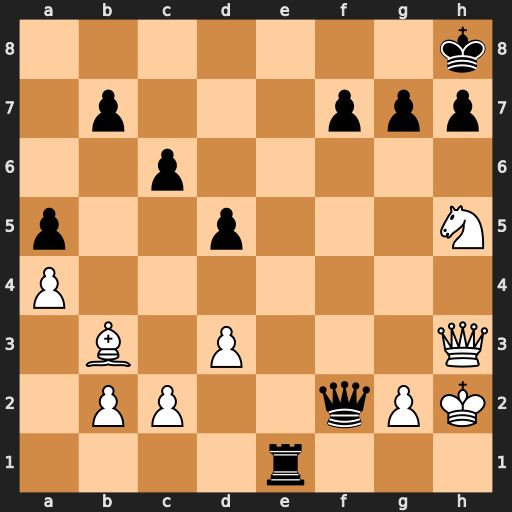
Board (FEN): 7k/1p3ppp/2p5/p2p3N/P7/1B1P3Q/1PP2qPK/4r3
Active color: w
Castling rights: -
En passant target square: -
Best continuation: Qc8+ Re8 Qxe8#